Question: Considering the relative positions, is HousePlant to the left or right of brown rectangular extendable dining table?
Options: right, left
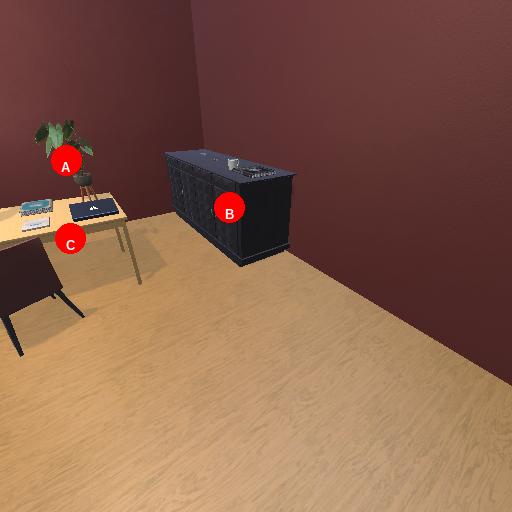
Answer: right